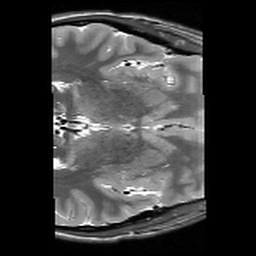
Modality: T2w
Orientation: axial
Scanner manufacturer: siemens
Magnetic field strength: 3 T
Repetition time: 10.64 s
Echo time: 0.05 s